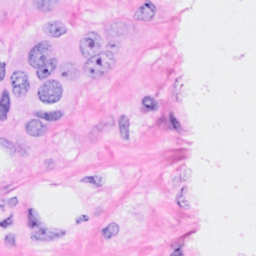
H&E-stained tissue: Breast